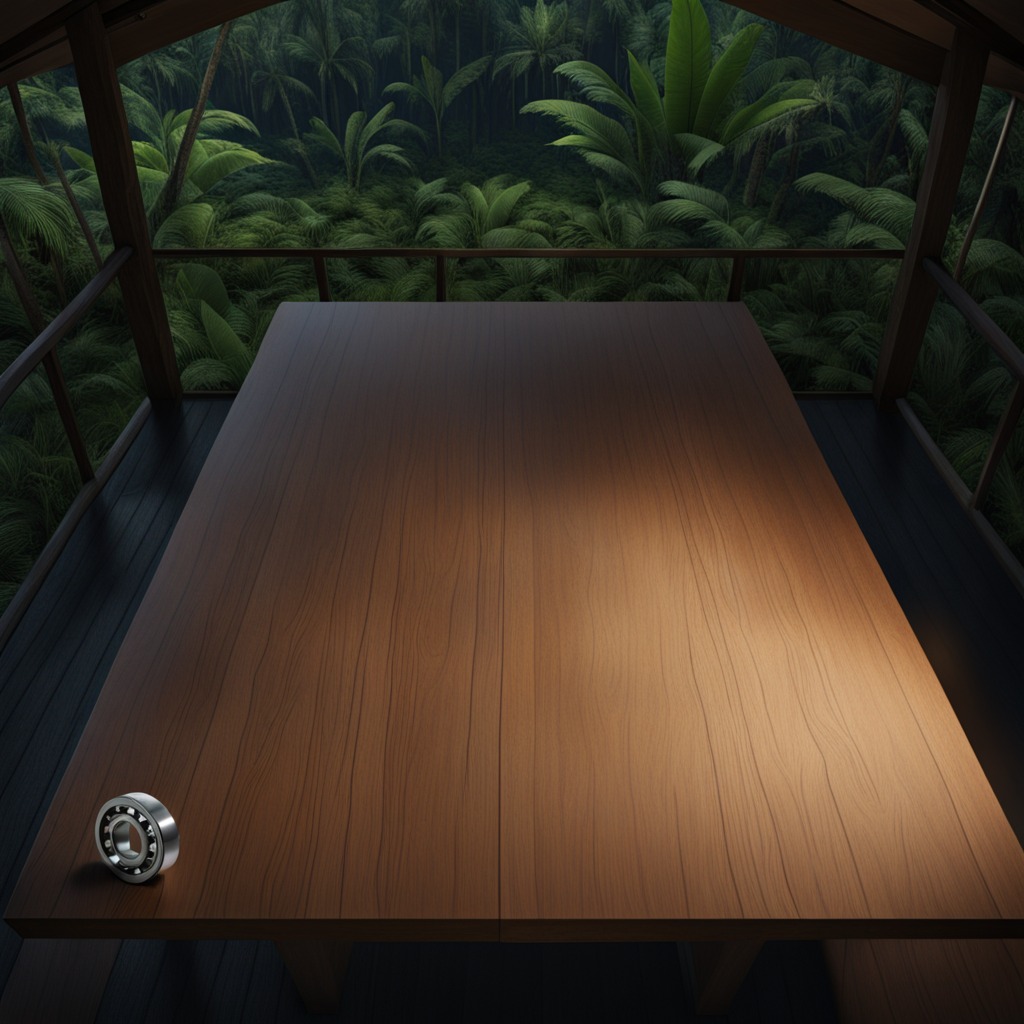
A metal ball bearing is lying on the wooden table.